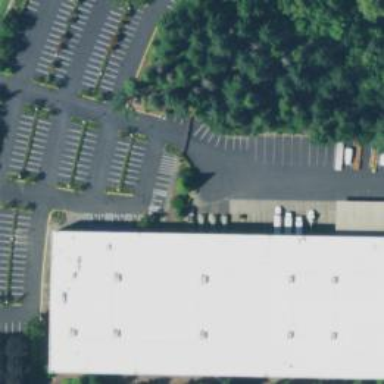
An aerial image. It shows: Parking space is available.